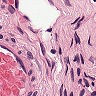
Metastatic tissue present: no